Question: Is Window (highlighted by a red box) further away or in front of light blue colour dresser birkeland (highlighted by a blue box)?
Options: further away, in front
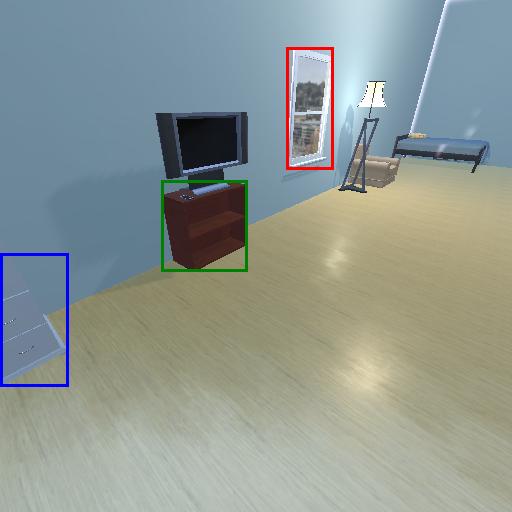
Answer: further away